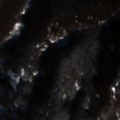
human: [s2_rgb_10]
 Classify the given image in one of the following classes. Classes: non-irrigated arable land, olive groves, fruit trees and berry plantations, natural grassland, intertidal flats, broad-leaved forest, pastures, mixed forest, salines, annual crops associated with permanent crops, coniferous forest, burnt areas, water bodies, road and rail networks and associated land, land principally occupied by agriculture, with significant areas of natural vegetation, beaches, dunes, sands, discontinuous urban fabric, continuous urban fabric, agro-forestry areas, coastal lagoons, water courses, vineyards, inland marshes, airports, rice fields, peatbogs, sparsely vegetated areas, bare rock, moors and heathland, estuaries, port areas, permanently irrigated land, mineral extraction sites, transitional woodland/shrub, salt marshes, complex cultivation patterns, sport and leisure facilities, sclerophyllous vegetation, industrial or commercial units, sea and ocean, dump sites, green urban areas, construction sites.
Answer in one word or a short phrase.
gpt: broad-leaved forest